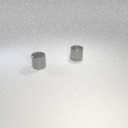
small gray metal cylinder to the right of small gray metal cylinder